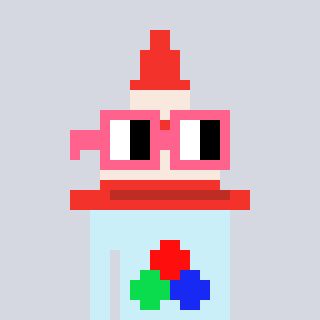
a pixel art character with square pink glasses, a cone-shaped head and a cold-colored body on a cool background